Question: I'm trying to create a home replacement application and I want to know my options, I could use a TableLayout or nested LinearLayouts but the icon size and number of rows and columns of icons can change so I'm looking for something easier to manage, maybe just one layout and have items accomodate automatically somehow.
In HTML div you can use float:left and if you append items on a container they accomodate like this:

Is there a way to do something similar in Java? If not what is the recommended way to create a grid layout?
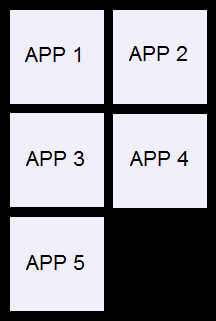
Answer: I ended up using a set of '<LinearViews>' and appending buttons directly on them, I think it's the easiest method if the number of rowsXcols can vary.
'''
for(int c = 0; c < appCols; c++) { // Go through cols
LinearLayout col = new LinearLayout(context);
col.setOrientation(LinearLayout.VERTICAL);
for(int r = 0; r < appRows; r++) { // Go through rows
Button button = new Button(context);button.setText(allApps.get(n).activityInfo.loadLabel(pm).toString());
button.setWidth(iconWidth);
button.setHeight(iconHeight);
// add app icon
col.addView(button);
n++;
}
// Add column
layout.addView(col);
}
'''